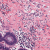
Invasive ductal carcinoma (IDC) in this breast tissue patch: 0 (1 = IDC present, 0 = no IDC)